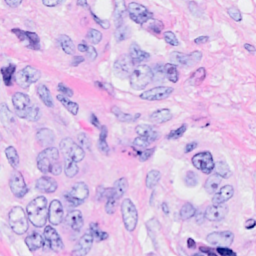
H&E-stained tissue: Breast